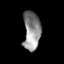
Tissue: skin
Cell type: Epithelial cells
Senescence score: 0.2465
Nuclear area (px): 650
Mean DAPI intensity: 139.925